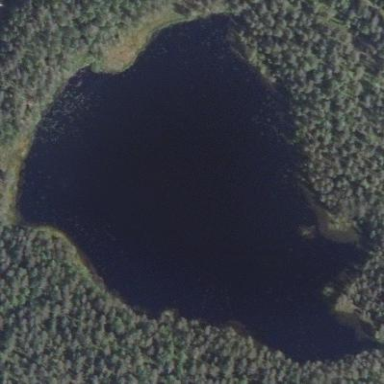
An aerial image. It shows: Serene lake surrounded by nature.